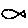
Label: fish